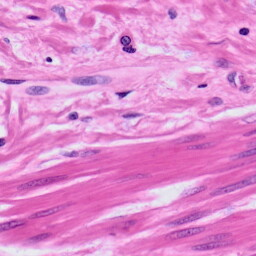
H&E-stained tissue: Prostate